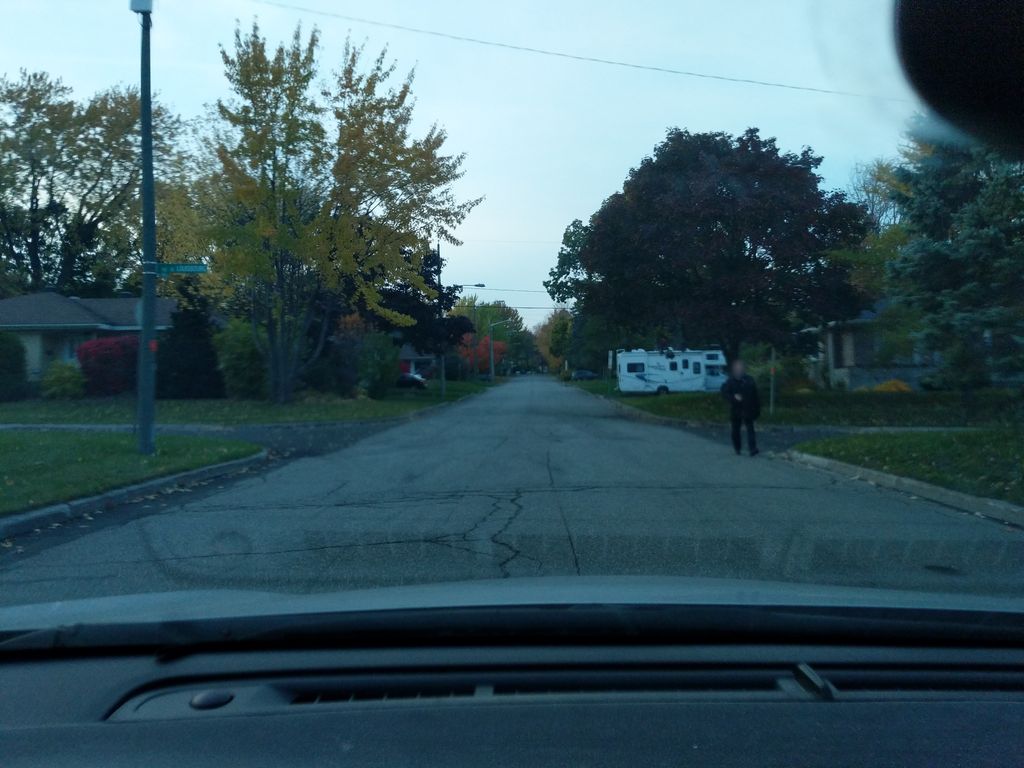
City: quebec_city